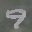
Label: 9